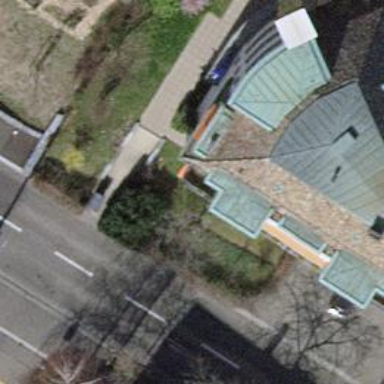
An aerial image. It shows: Road with steps.